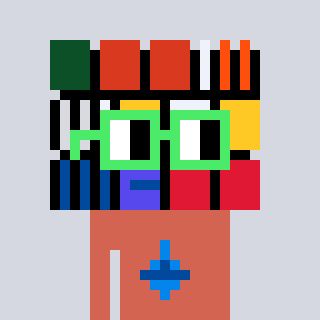
a pixel art character with square light green glasses, a abstract-shaped head and a peachy-colored body on a cool background